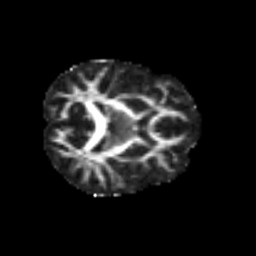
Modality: FA
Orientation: axial
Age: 49
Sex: female
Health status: ill
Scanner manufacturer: siemens
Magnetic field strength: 3 T
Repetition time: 8.7 s
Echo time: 0.11 s